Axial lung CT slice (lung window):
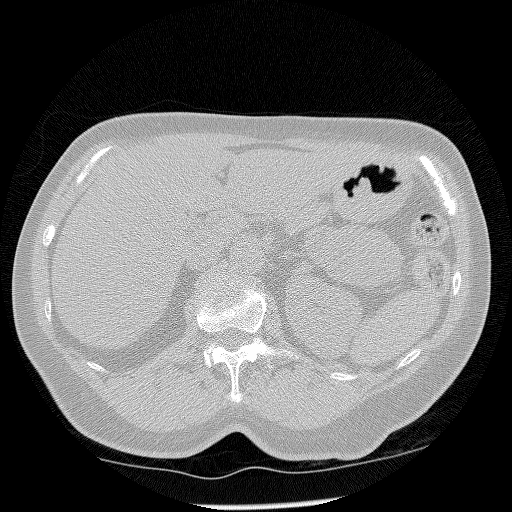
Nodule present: no